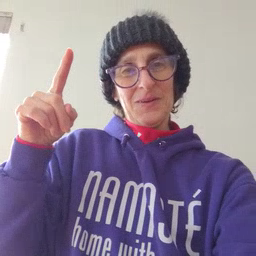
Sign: for